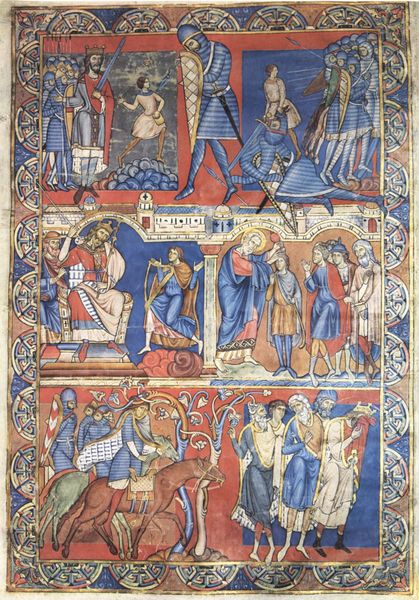
Titel: Geschichte von David
Standort: Herstellungsort: Winchester, Cathedral Priory of St. Swithun (EU - GB)
Institution: New York, Pierpont Morgan Library
Schlagwörter: baum, blau, umhang, frau, glas, säule, rot, teppich, bärte, rahmen, gewand, krone, pferd, pferde, reiter, ranken, reiterin, farbig, könig, thron, ornamente, schild, buch, haufen, seite, schwert, ritter, rüstung, ranke, mittelalter, krieger, krönung, david, szenen, buchmalerei